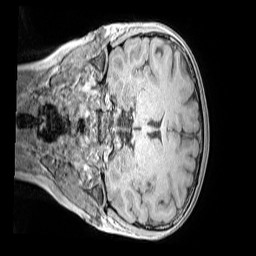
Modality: MP2RAGE
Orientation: coronal
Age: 12
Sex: female
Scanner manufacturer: siemens
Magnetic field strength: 3 T
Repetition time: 4 s
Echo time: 0.00299 s